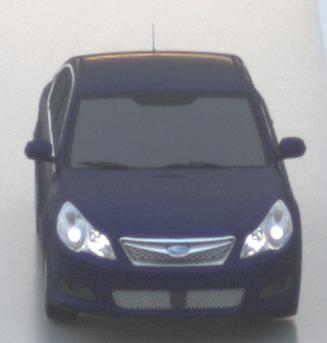
Make: Subaru
Model: Legacy 2.0R
Detailed model: Legacy (IV) Limousine
Model produced from: 2007/09
Model produced until: 2008/10
Doors: 4
Color: blue
Road condition: wet road
Daytime: sunrise or sunset
Contrast: low contrast